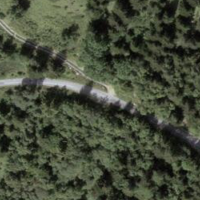
EUNIS habitat code: 44
Species observed at this site:
Platanthera bifolia
Trichius fasciatus
Campanula barbata
Neotinea ustulata